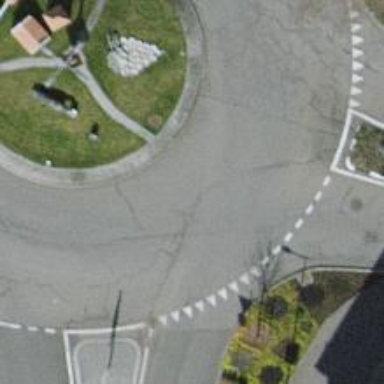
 featuring roundabout with no sidewalks."